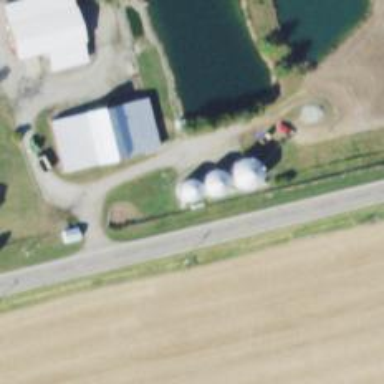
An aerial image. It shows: Silo.